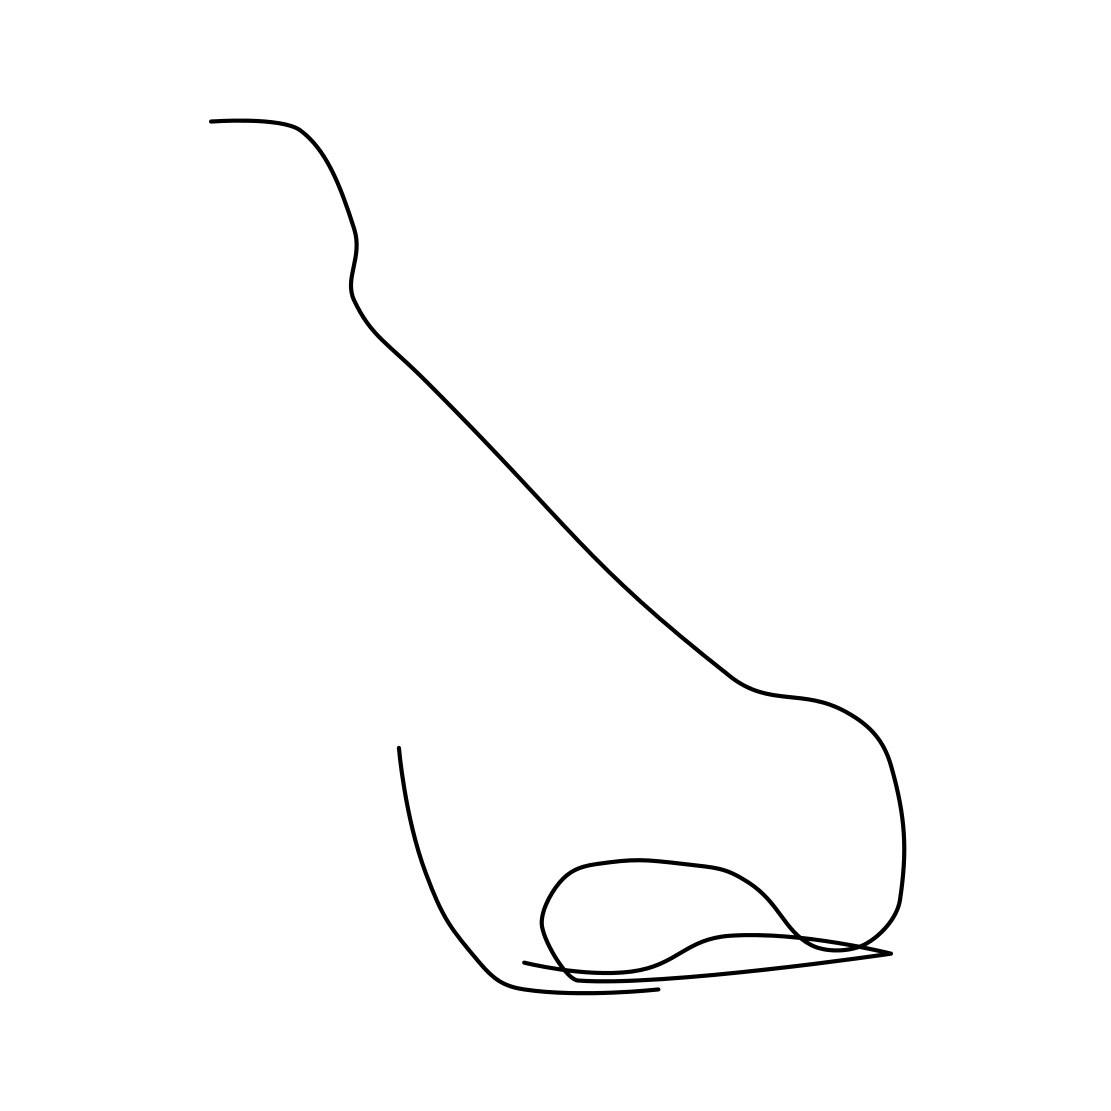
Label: nose